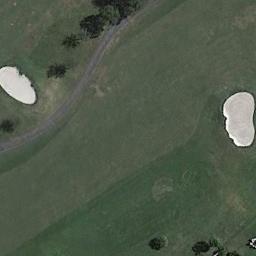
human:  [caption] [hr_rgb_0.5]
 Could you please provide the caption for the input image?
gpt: There are several bunkers and a path on a large green lawn on the golf course and many trees .

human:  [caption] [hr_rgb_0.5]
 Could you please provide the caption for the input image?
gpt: There are many trees near the golf course .

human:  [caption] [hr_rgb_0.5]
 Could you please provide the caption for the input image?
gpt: There are about 5 or 6 golf bunkers here .

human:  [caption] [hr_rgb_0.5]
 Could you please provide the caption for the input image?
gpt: The golf course has a fairway, Some barrier trees and two sandpits and a road goes through the golf course .

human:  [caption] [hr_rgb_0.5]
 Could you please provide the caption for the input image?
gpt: There are two bunkers on the golf course .